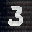
Label: 3